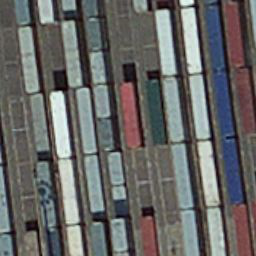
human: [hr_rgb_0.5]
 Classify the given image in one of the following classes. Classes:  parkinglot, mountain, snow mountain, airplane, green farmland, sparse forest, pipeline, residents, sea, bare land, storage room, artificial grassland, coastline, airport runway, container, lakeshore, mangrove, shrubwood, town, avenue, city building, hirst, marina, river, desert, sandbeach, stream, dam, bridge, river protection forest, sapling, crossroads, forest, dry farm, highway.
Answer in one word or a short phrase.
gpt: container